На гладкой горизонтальной поверхности расположена конструкция, показанная на рисунке.  Один конец пружины жёсткости $k_{1}$ прикреплён к грузу массы $m$, второй - к палочке $П$. У пружины жёсткости $k_{2}$ один конец закреплён неподвижно, а второй прикреплён к той же палочке $П$. На палочку всё время действует сила $F$, остающаяся постоянной по величине и направлению что бы ни случилось. Поначалу груз $m$ удерживают неподвижно, а затем отпускают без толчка.
Найдите максимальную скорость груза.
Найдите удлинение первой пружины в момент, когда её длина будет минимальна. Считайте, что масса пружин и палочки равна нулю, длины пружин в недеформированном состоянии одинаковы, растяжения пружин в момент отпускания груза тоже одинаковы, силу $F$ прикладывают к палочке таким образом, что она движется поступательно (не поворачивается при движении), трение отсутствует.
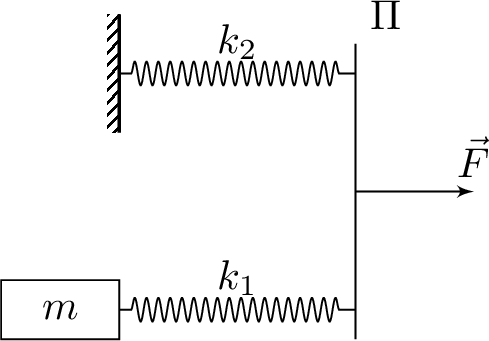
Найдите максимальную скорость груза.
Решение: Из условия следует, что сумма сил натяжения пружин всегда равна $F$, растяжения пружин в начальный момент одинаковы и равны $x_{0}=F / k$, где $k=k_{1}+k_{2}$, суммарная начальная энергия пружин $E_{0}=F^{2} / 2 k$. В момент, когда скорость груза максимальна, его ускорение равно нулю, значит первая пружина не деформирована, а вторая растянута силой $F$. Приравнивая работу силы $F$ изменению энергии системы, получим $$ F\left(\frac{F}{k_{2}}-\frac{F}{k}\right)=\frac{m v^{2}}{2}+\frac{F^{2}}{2 k_{2}}-\frac{F^{2}}{2 k}, $$ откуда максимальная скорость груза: $$ v=F \sqrt{\frac{k_{1}}{m k_{2}\left(k_{1}+k_{2}\right)}}. $$
Ответ: $$ v=F \sqrt{\frac{k_{1}}{m k_{2}\left(k_{1}+k_{2}\right)}}. $$

Найдите удлинение первой пружины в момент, когда её длина будет минимальна.
Решение: Так как сумма сил натяжения пружин постоянна, минимальность одной из них означает максимальность другой, поэтому в момент минимального удлинения одной из пружин скорость изменения длины будет нулевой у обеих пружин, а значит, будет равна нулю и скорость груза. Тогда для растяжений пружин $x_{1}$ и $x_{2}$ в этот момент получим систему уравнений: $$ \left\{\begin{array}{l} k_{1} x_{1}+k_{2} x_{2}=F, \\ F\left(x_{2}-x_{0}\right)+\frac{k x_{0}^{2}}{2}=\frac{k_{1} x_{1}^{2}}{2}+\frac{k_{2} x_{2}^{2}}{2}. \end{array}\right. $$ С помощью первого уравнения выразим $x_{2}$ через $x_{1}$ и подставим в первое уравнение. Используя выражение для $x_{0}$, получим квадратное уравнение относительно $x_{1}$: $$ \frac{k_{1}}{2 k_{2}}\left(k_{1}+k_{2}\right) x_{1}^{2}=\frac{k_{1} F^{2}}{2 k_{2}\left(k_{1}+k_{2}\right)}. $$ Его решения $x_{1}=\pm x_{0}$, положительный корень соответствует начальному удлинению пружины. Это согласуется с тем, скорость груза в начальный момент времени равна нулю. Второе решение отвечает меньшей длине первой пружины: $$ x_{1}=-x_{0}, \quad x_{2}=x_{0} \frac{2 k_{1}+k_{2}}{k_{2}}. $$ Таким образом удлинение первой пружины в момент, когда её длина будет минимальна, равно $$ x_{1}=-\frac{F}{k_{1}+k_{2}}. $$ Отрицательный знак означает, что пружина в этот момент будет сжата.
Ответ: $$ x_{1}=-\frac{F}{k_{1}+k_{2}}. $$
Темы:
T, Механика, Динамика, Колебания, Всероссийские, Упругость, Пружина